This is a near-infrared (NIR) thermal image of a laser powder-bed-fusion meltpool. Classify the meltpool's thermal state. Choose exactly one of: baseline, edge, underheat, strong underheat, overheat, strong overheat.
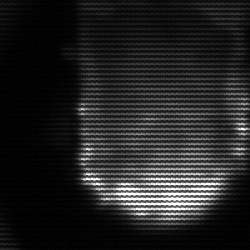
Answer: baseline